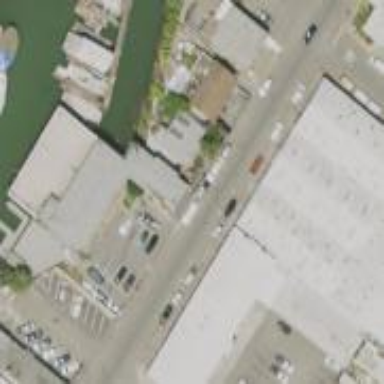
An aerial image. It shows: Building that houses car repair shop.